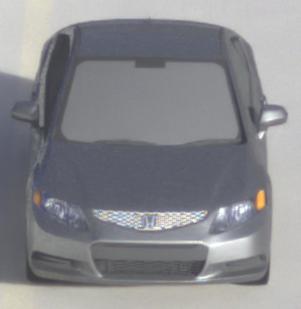
Make: Honda
Model: Civic Limousine 1.8
Detailed model: Civic (IX) Limousine
Model produced from: 2014/05
Model produced until: 2017/06
Doors: 4
Color: gray
Road condition: dry road
Daytime: morning or afternoon
Contrast: medium contrast